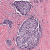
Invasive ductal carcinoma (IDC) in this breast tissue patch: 1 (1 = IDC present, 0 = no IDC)